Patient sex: M
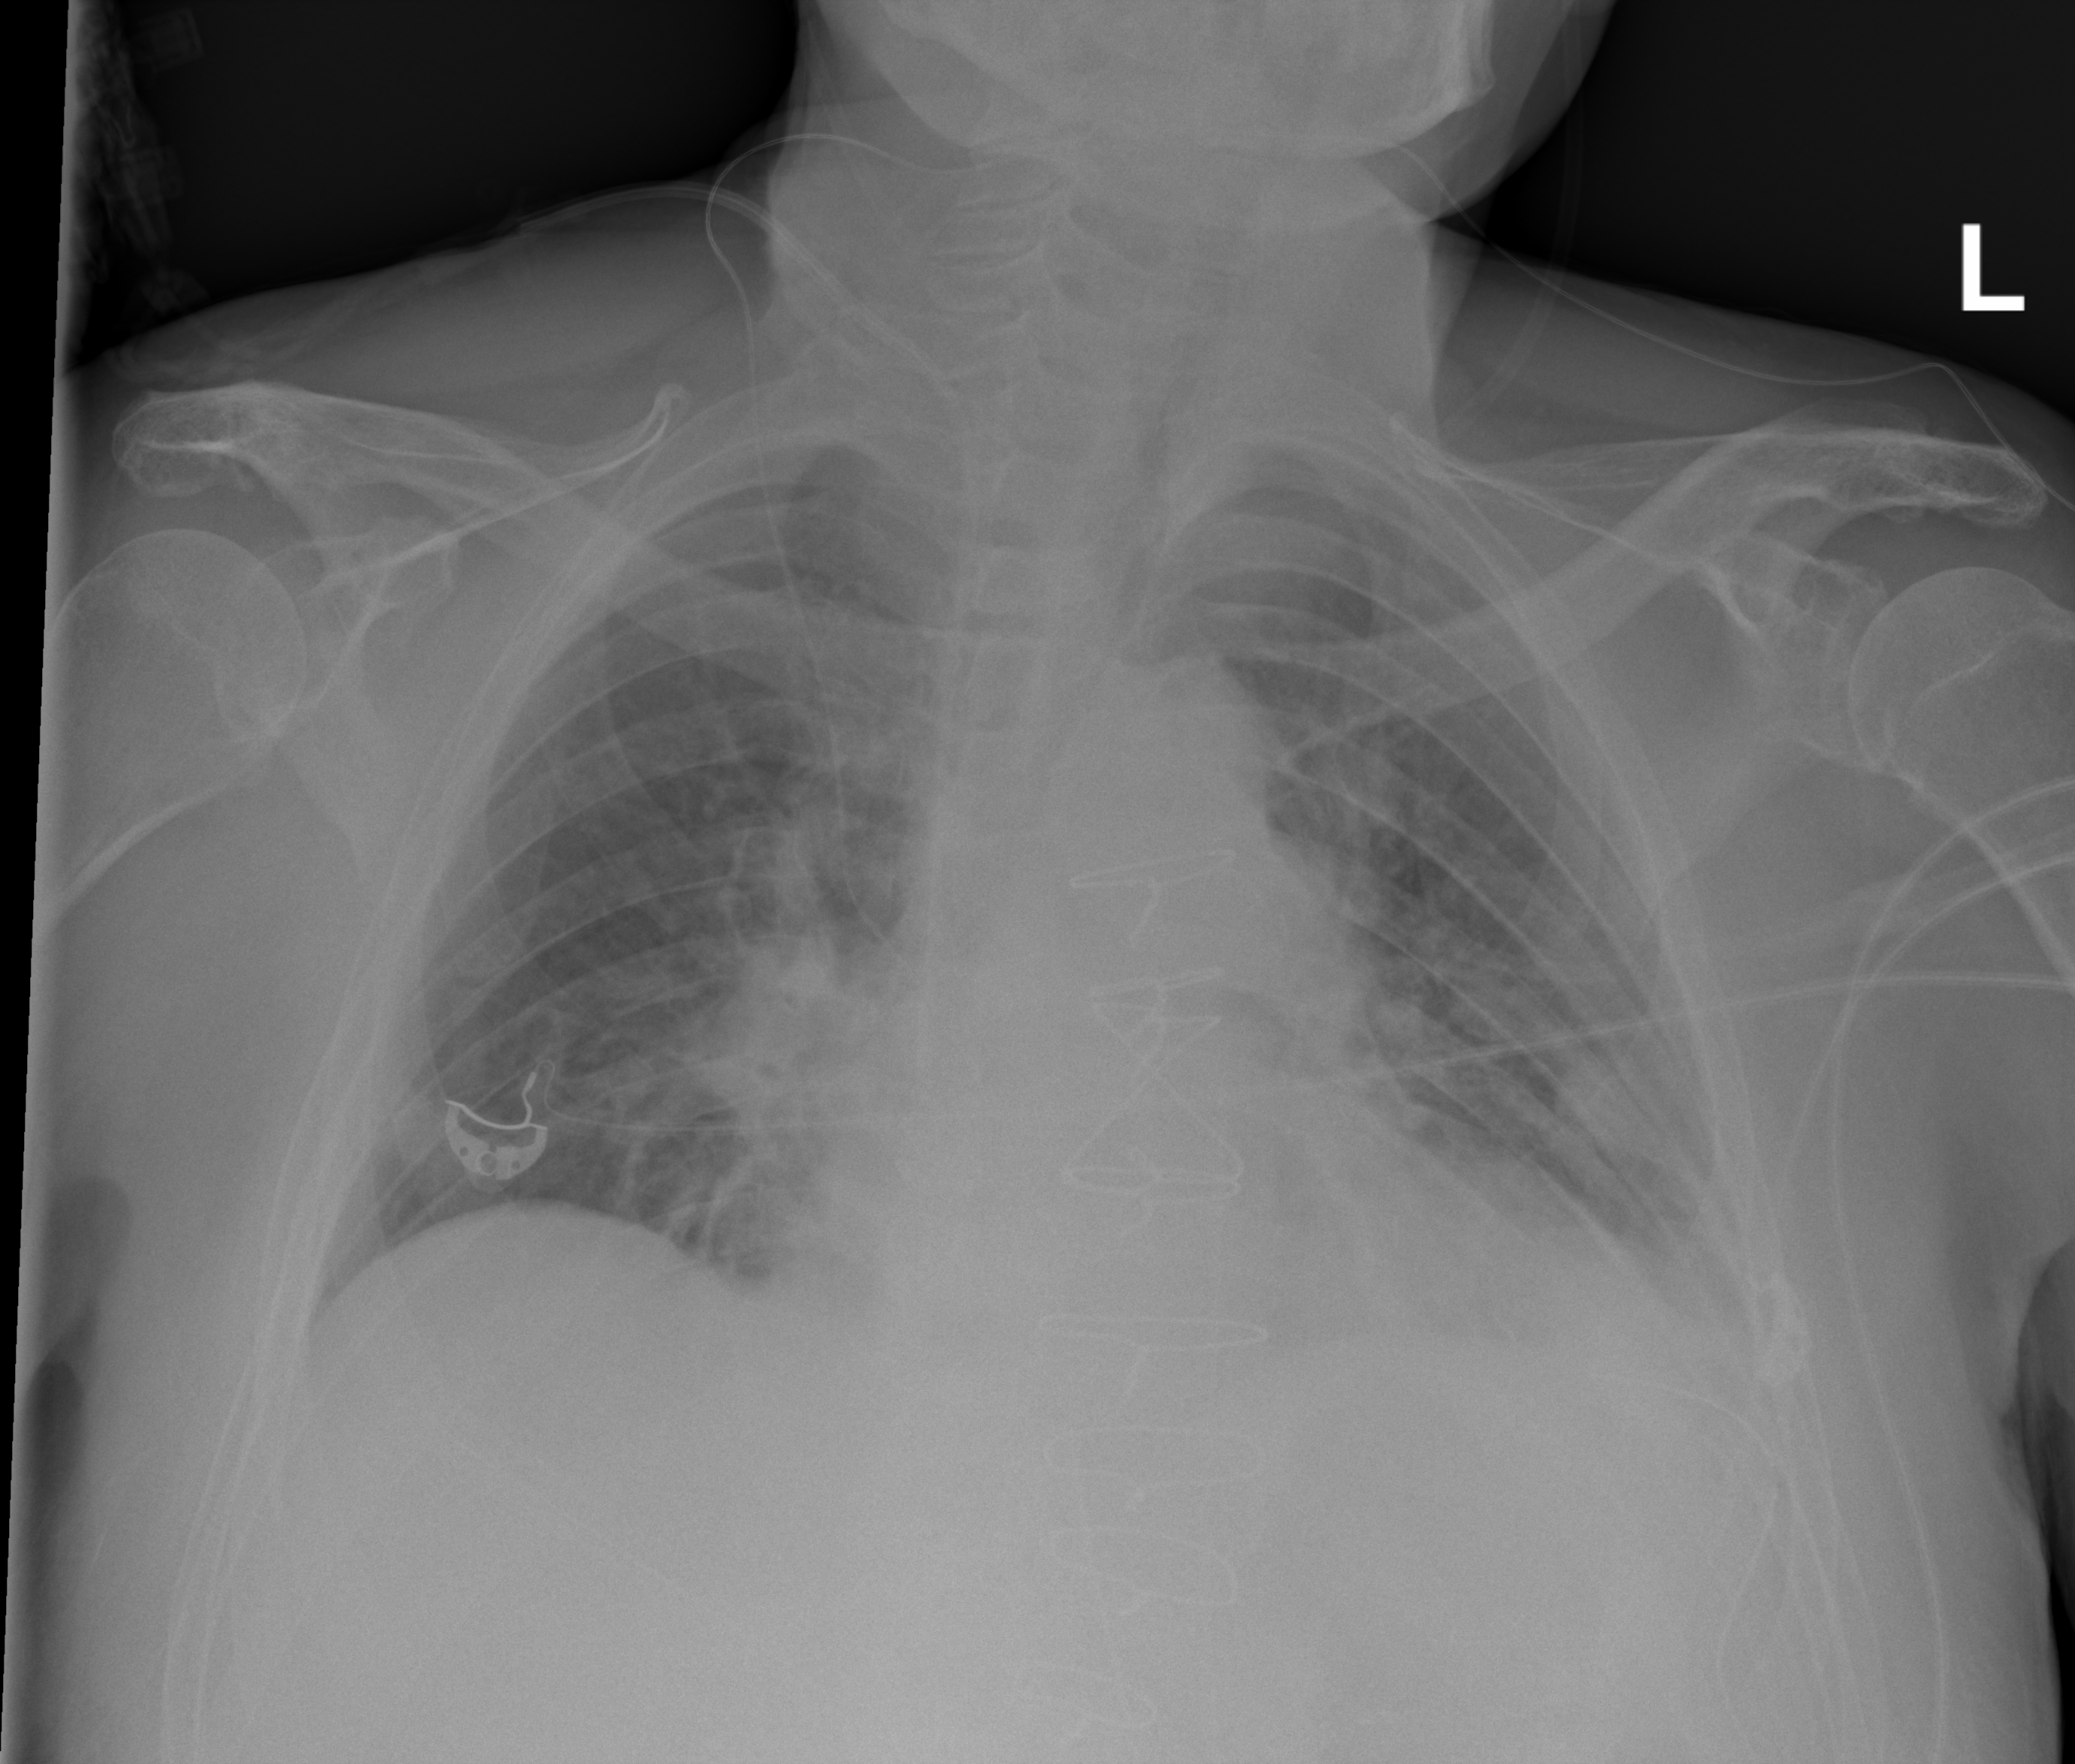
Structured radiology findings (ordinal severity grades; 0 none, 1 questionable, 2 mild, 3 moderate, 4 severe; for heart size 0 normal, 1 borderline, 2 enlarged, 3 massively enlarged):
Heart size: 2
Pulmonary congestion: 2
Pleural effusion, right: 0
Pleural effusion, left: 2
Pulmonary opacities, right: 2
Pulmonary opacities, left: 2
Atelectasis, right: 2
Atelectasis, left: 2